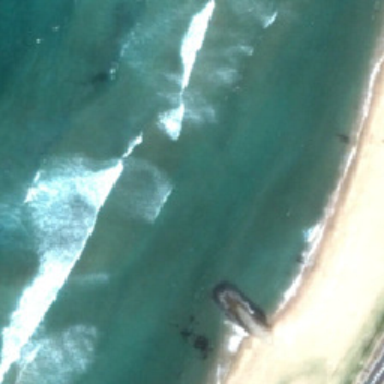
White waves are in the blue ocean beside the yellow beach .